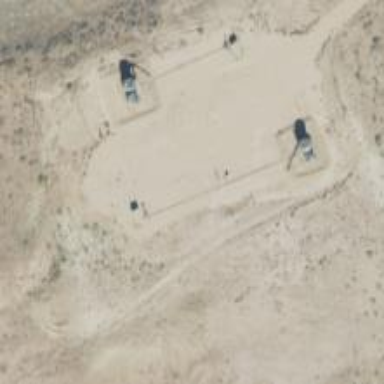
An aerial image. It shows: Petroleum well.